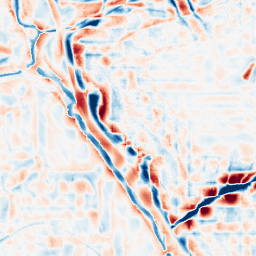
Category: wavelet
Decomposition family: wavelet_biorthogonal
Decomposition parameters: wavelet: bior2.4
level: 4
Upsampling method: quintic
Upsampling parameters: scale: 2
Upsampling scale: 2